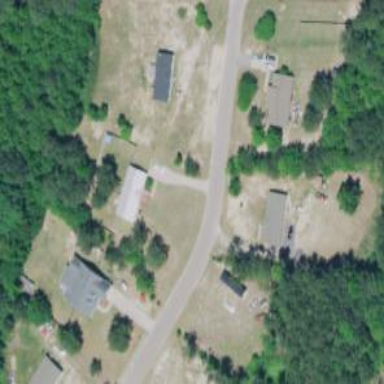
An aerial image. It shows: Residential road.